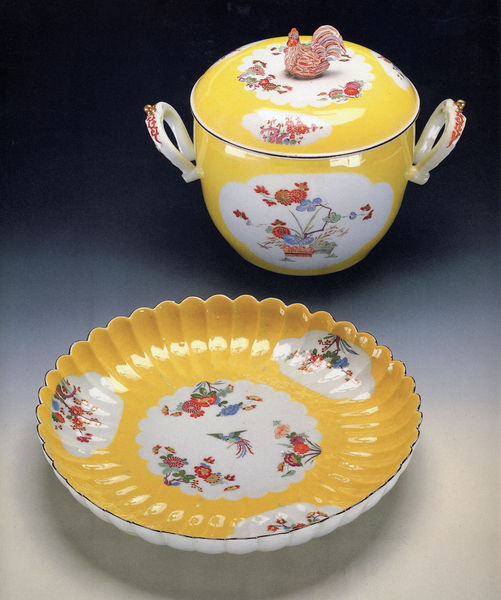
Titel: Terrine und Schale aus dem "Gelben Jagdservice"
Standort: Dresden
Institution: Zwinger
Schlagwörter: blau, dunkel, schatten, vogel, weiß, wolken, gelb, grün, blumen, bunt, hell, licht, schmuck, schwarz, blüten, rose, rot, malerei, muster, gefieder, schale, schüssel, stein, teller, pflanzen, perlen, rosa, rund, henkel, keramik, topf, wellen, farbe, rand, jugendstil, dekor, floral, verzierung, glänzend, tasse, japanisch, bemalt, foto, griff, deckel, dose, porzellan, geschirr, service, geriffelt, kreise, chinesisch, china, schnörkel, muschel, terrine, hahn, zier, schmetterlinge, porzelan, bemalung, mittelfeld, meißen, wellenförmig, suppentopf, vertieft, glasur, verzierungen, rillen, gewellt, set, unterteller, sonnenblume, teler, flacken, zucker, terrinne, suppenteller, zuckerdose, chinoise, suppenterrine, dose mit henkel, kaffeeteller, kügelchen, porellan, senfgelb, senfgeöb, serviceteile, untertelle, chinese inspired porcelain, joy, getting hungy